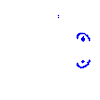
Particle: proton